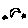
Label: moon